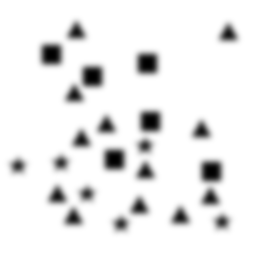
Squares: 6
Triangles: 12
Stars: 6
Total shapes: 24